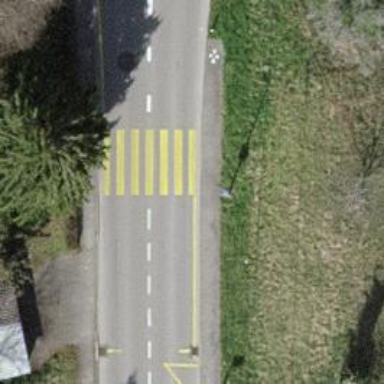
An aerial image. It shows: Zebra crossing for pedestrians.